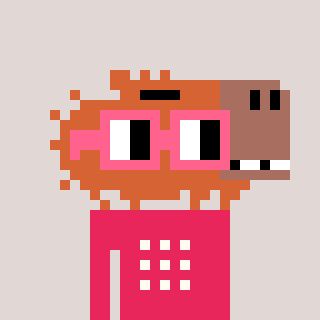
a pixel art character with square pink glasses, a capybara-shaped head and a redpinkish-colored body on a warm background